Question: I'm beginner in spark and scala programing, I tried running example with spark-submit in local mode, it's run complete without any error or other message but i can't see any output result in consul or spark history web UI .Where and how can I see the results of my program in spark-submit?
This is a command that I run on spark
'''
spark-submit --master local[*] --conf spark.history.fs.logDirectory=/tmp /spark-events --conf spark.eventLog.enabled=true --conf spark.eventLog.dir=/tmp/spark-events --conf spark.history.ui.port=18080 --class com.intel.analytics.bigdl.models.autoencoder.Train dist/lib/bigdl-0.5.0-SNAPSHOT-jar-with-dependencies.jar -f /opt/work/mnist -b 8
'''
and this is a screenshot from end of run program

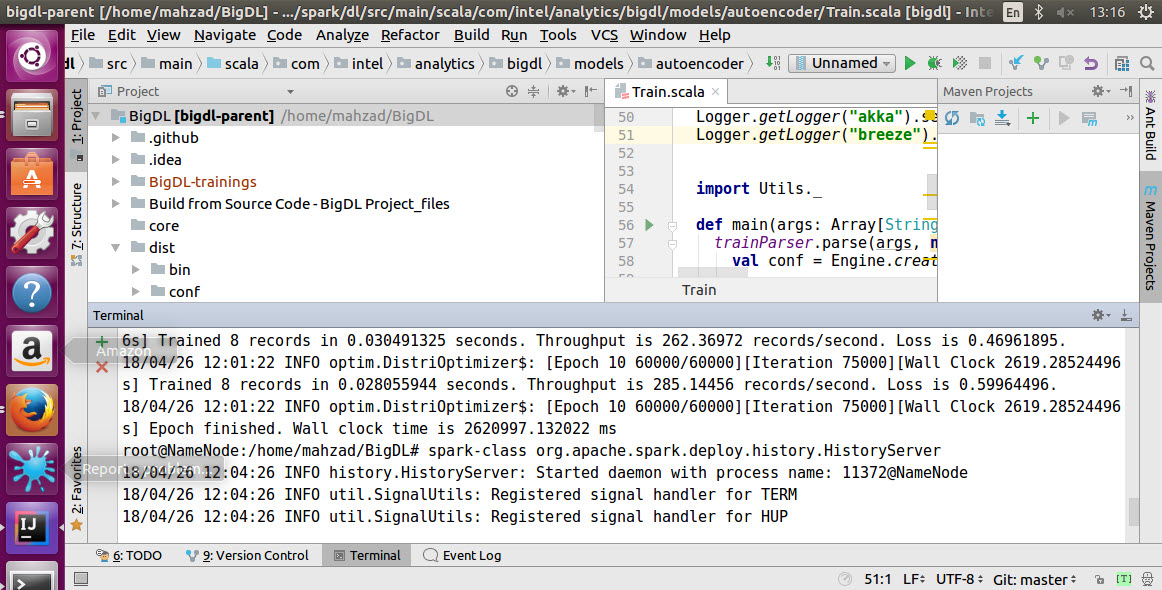
Answer: You can also locate your 'spark-defaults.conf' (or 'spark-defaults.conf.template' and copy it to 'spark-defaults.conf')
Create a logging dir (like '/tmp/spark-events/')
Add these 2 lines:
'''
spark.eventLog.enabled true
spark.eventLog.dir file:///tmp/spark-events/
'''
And run 'sbin/start-history-server.sh'
To make all jobs run by 'spark-submit' log to event dir and overviews available in History Server (<URL> => Web UI, without keeping your spark job running
More info: <URL>
PS: On mac via homebrew this is all in the subdirs '/usr/local/Cellar/apache-spark/[version]/libexec/'